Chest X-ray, AP view. Patient: 87 years old, sex M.
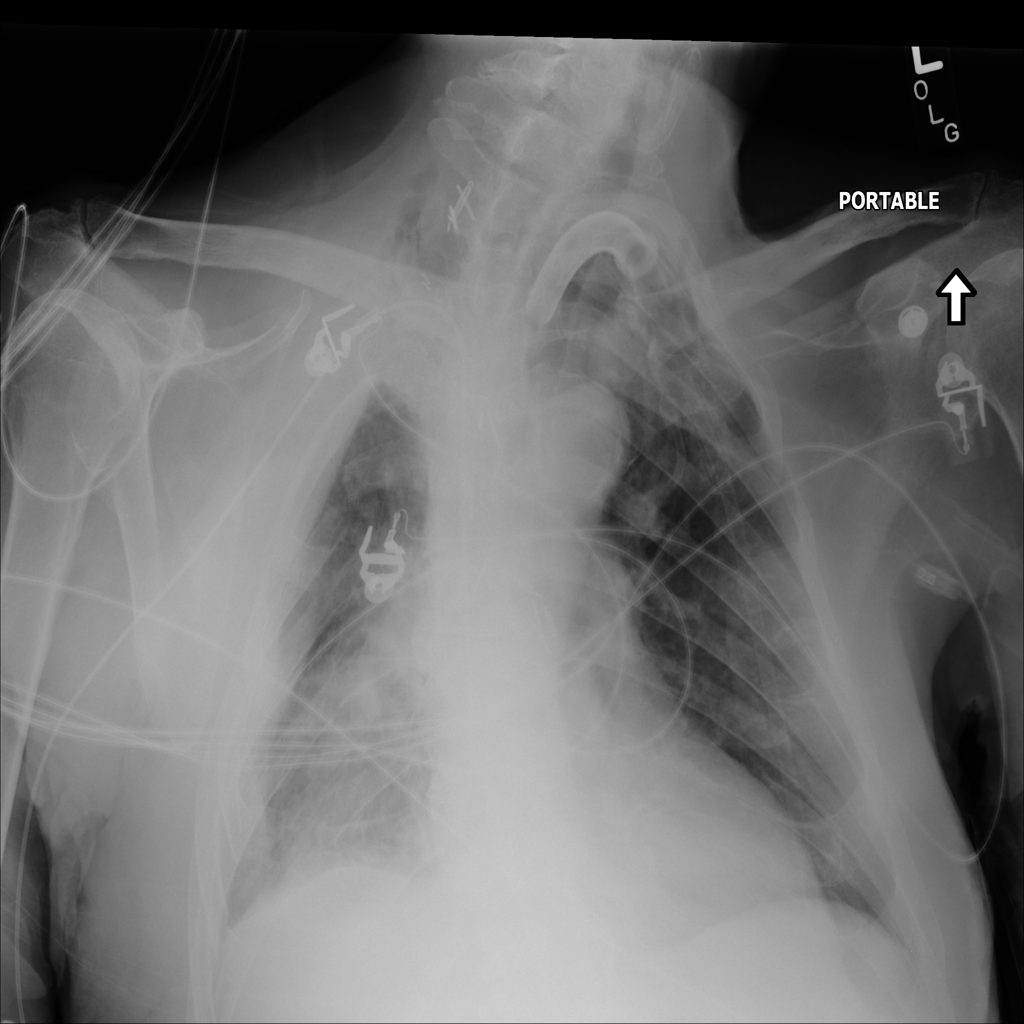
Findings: Effusion, Pleural_Thickening